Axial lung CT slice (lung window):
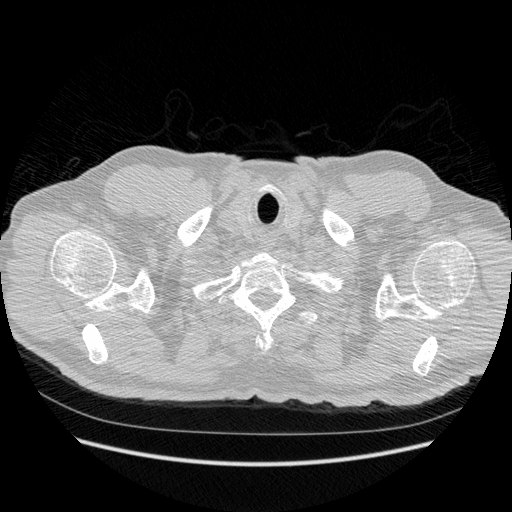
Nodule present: no